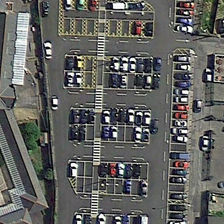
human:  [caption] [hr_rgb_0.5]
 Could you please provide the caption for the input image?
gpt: many cars are parked in a parking lot near several buildings .

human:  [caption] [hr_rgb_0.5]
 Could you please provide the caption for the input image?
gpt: although parking lot of cars still have a lot of parking spaces .

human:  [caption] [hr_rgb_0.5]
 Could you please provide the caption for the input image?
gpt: a parking lot with lots of cars .

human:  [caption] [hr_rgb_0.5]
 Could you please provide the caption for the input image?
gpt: many cars are parked in a parking lot near several buildings .

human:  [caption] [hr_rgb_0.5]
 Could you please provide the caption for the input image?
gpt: a parking lot with lots of cars .